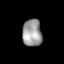
Tissue: skin
Cell type: Epithelial cells
Senescence score: 0.268
Nuclear area (px): 519
Mean DAPI intensity: 155.994